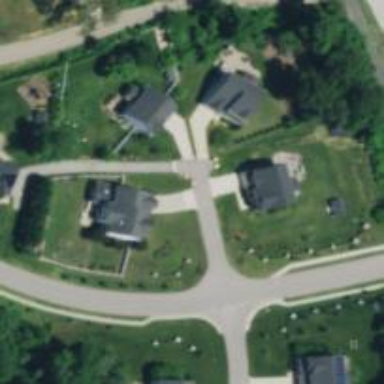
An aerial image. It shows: Driveway.